Field crop: maize
Growth stage: 2
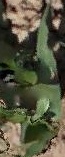
Species: maize